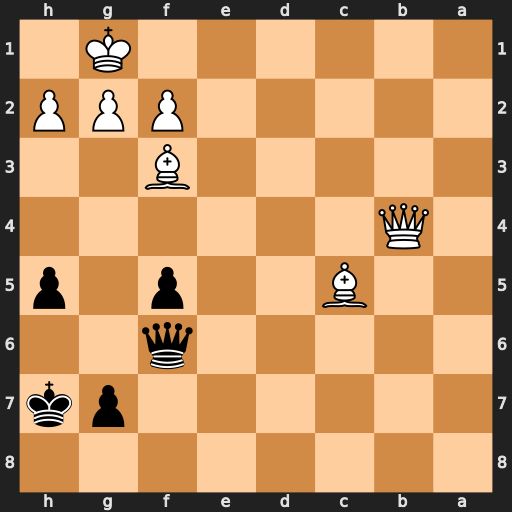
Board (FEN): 8/6pk/5q2/2B2p1p/1Q6/5B2/5PPP/6K1
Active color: b
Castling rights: -
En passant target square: -
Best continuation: Qa1+ Bd1 Qxd1+ Qe1 Qxe1#